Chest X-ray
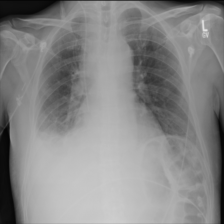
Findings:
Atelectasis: positive
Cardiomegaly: negative
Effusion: positive
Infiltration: negative
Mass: negative
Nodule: negative
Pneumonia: negative
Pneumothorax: negative
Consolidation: negative
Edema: negative
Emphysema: negative
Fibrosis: negative
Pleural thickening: negative
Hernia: negative